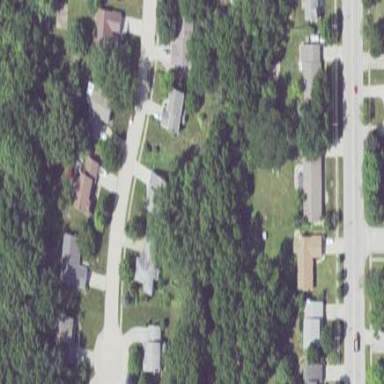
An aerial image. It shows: Residential area in neighborhood consisting of single-family homes.